Interaction volume radius: 5 \u00c5
Interaction volume height: 30 \u00c5
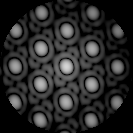
Disorder parameter: 0.01444